Interaction volume radius: 5 \u00c5
Interaction volume height: 20 \u00c5
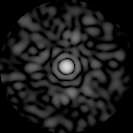
Disorder parameter: 0.8002